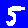
Digit: 5